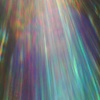
Label: sunburn